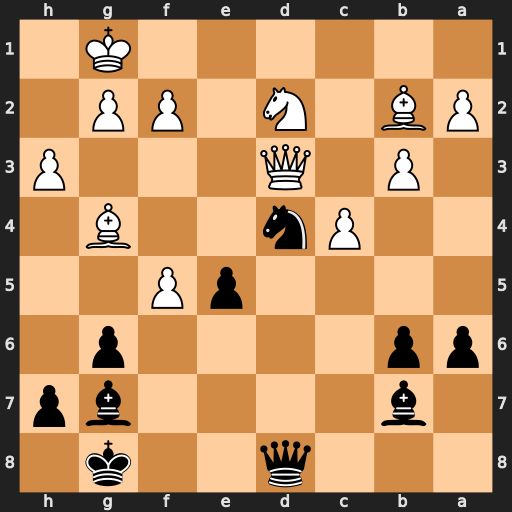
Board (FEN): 3q2k1/1b4bp/pp4p1/4pP2/2Pn2B1/1P1Q3P/PB1N1PP1/6K1
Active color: b
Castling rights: -
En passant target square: -
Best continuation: Nf3+ Qxf3 Bxf3